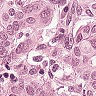
Metastatic tissue present: yes